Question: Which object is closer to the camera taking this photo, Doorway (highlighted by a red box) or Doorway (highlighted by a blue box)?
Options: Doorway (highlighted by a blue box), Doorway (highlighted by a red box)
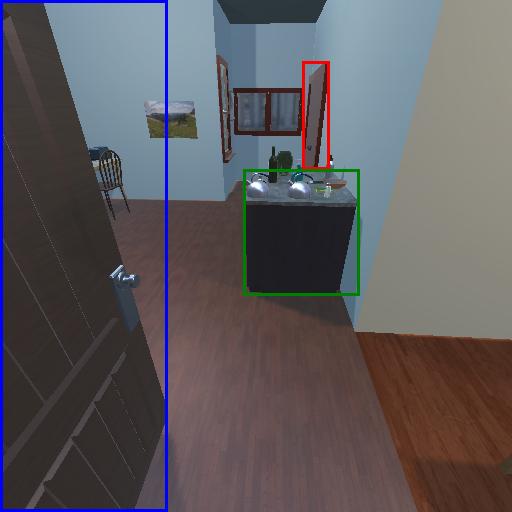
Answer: Doorway (highlighted by a blue box)